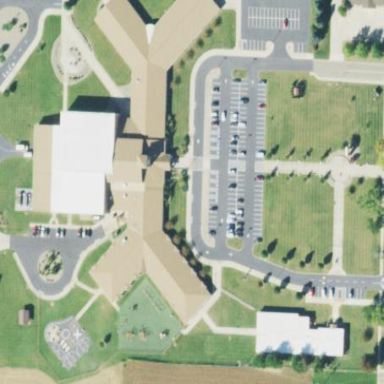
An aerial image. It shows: School building.